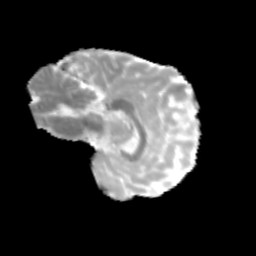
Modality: MD
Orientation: sagittal
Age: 12
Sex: female
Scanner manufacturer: siemens
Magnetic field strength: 3 T
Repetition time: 3.8 s
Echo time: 0.07 s